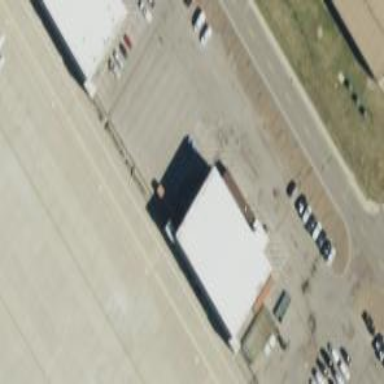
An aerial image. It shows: Hangar building.